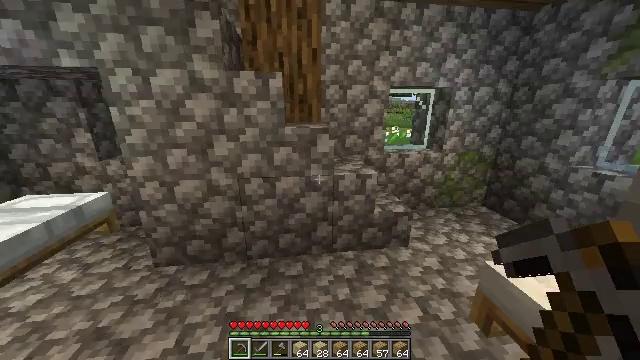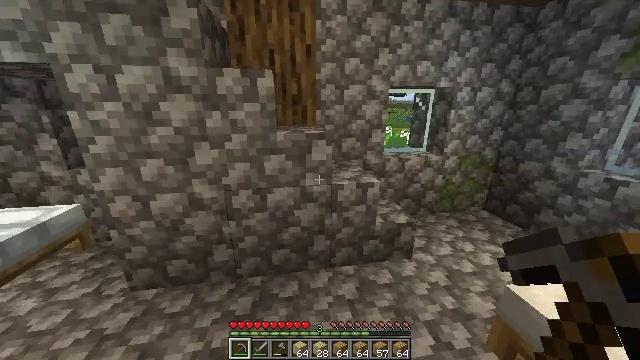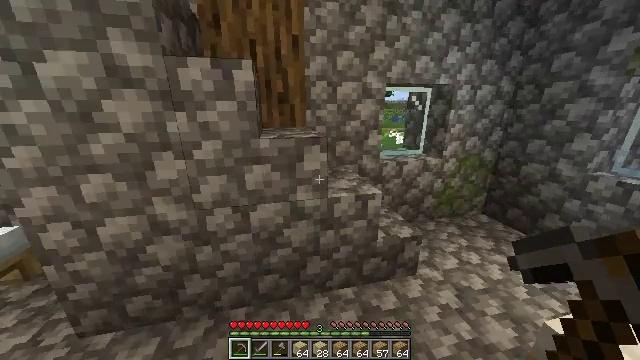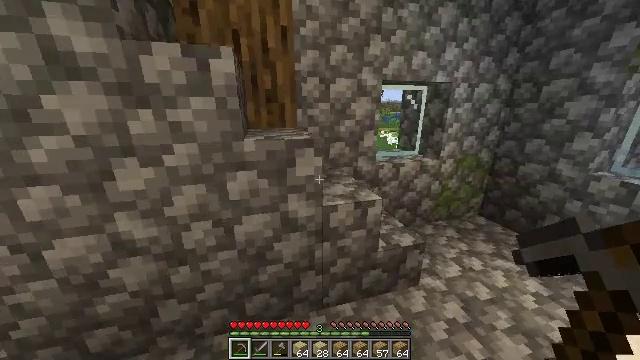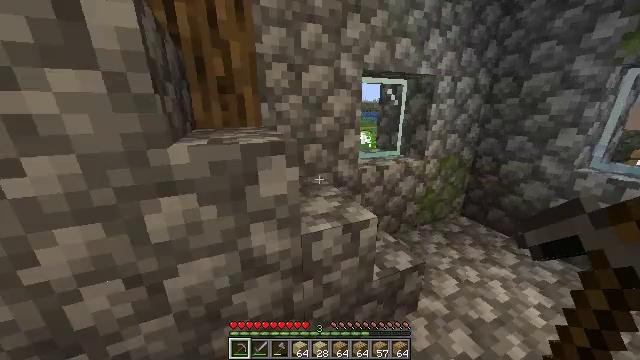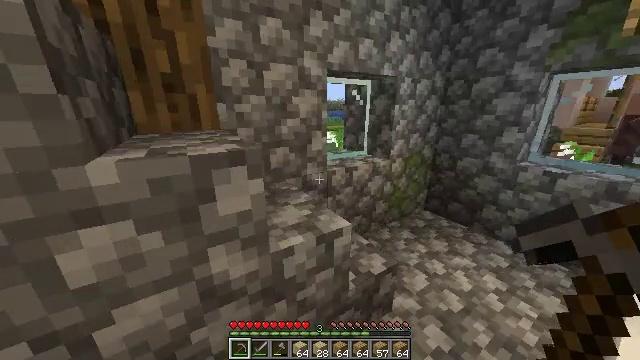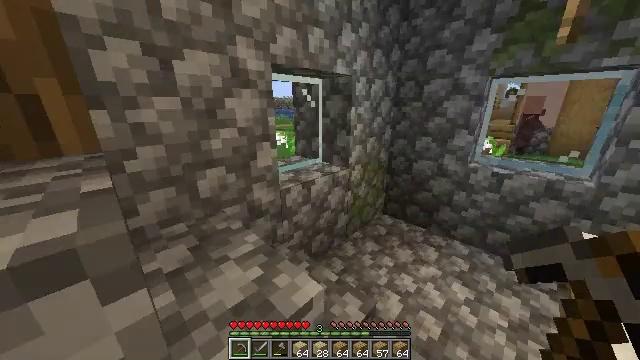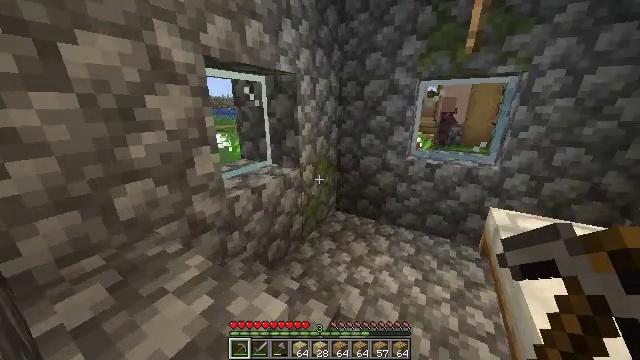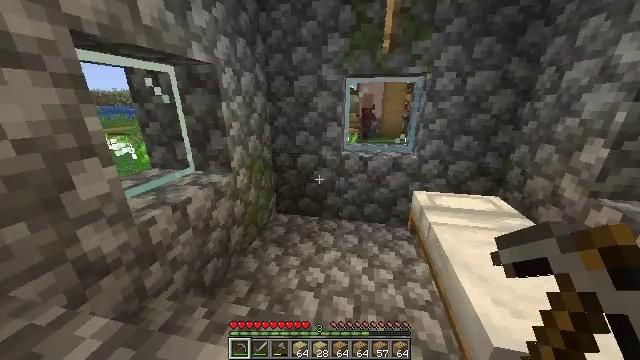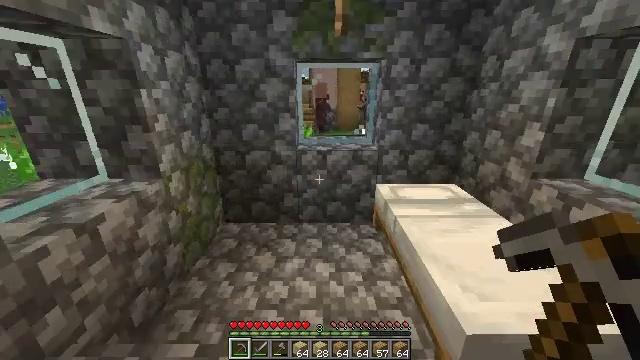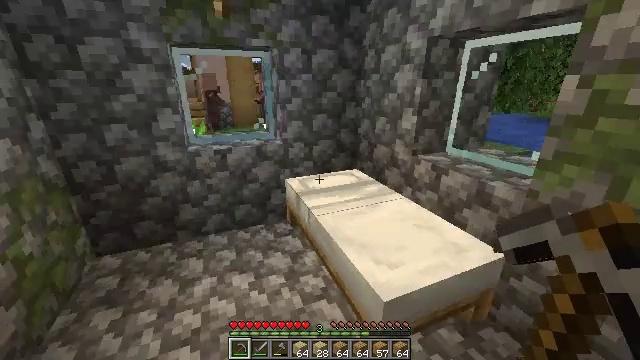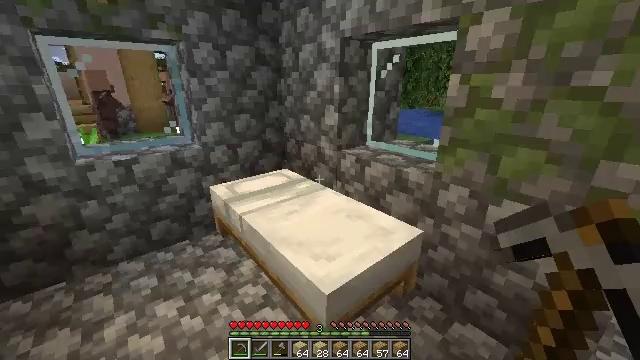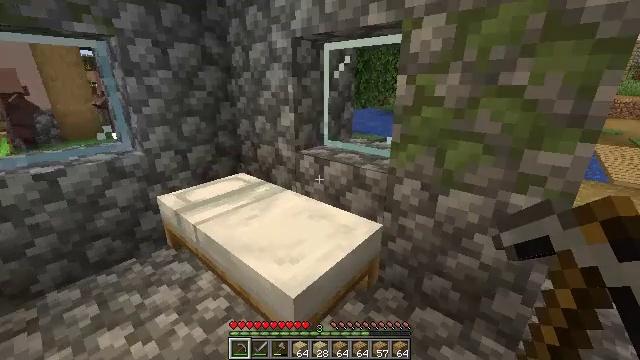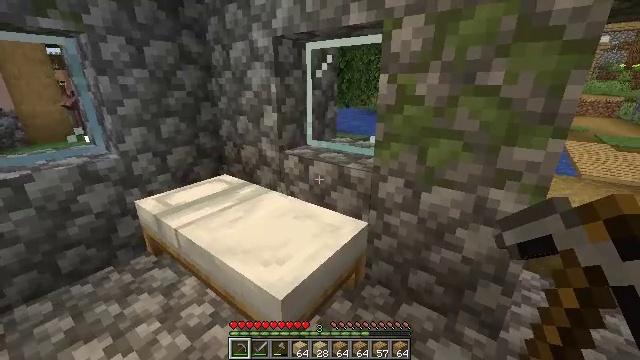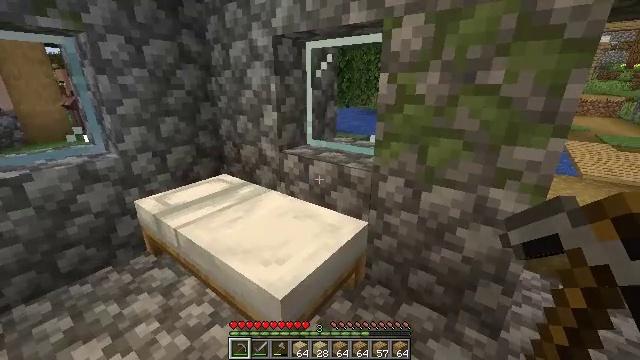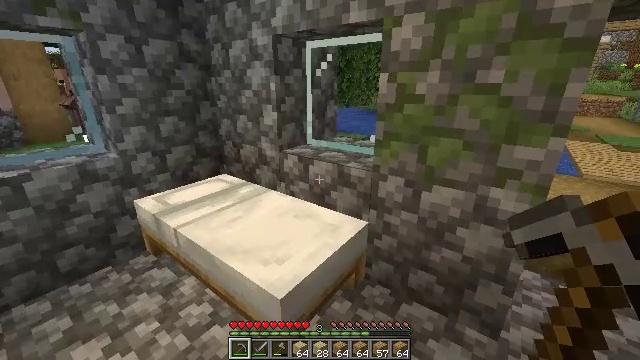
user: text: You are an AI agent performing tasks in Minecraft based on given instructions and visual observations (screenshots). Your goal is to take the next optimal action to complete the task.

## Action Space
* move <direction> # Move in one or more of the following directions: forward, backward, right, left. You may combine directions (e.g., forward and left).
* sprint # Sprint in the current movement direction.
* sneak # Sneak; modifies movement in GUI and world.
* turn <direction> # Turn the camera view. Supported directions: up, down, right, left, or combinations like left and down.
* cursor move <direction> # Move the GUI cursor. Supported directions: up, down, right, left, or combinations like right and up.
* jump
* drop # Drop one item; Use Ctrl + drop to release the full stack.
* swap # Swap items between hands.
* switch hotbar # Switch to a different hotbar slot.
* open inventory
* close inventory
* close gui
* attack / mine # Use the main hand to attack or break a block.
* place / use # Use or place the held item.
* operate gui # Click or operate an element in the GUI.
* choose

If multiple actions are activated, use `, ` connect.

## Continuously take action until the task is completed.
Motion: motion action
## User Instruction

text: Retrieve the white bed for later use.
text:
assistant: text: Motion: move forward, sprint, turn right
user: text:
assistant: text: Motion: move forward, sprint, turn right
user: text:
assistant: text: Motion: move forward, sprint, turn right
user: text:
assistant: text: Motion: move forward, sprint, turn right
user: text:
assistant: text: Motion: move forward, sprint, turn right
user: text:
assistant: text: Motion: move forward, sprint, turn right
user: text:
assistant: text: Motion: turn right
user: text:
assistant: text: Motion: turn right
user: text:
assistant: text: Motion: turn right
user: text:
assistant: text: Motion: turn right
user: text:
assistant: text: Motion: turn right
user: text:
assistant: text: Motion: turn right
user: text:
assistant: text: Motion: turn right
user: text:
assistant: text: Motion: no_op
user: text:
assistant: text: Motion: no_op
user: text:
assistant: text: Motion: no_op
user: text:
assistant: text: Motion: no_op
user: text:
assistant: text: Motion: turn right
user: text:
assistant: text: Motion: turn right and down
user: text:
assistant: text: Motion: turn right and down
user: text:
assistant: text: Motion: turn right and down
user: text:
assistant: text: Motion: turn right
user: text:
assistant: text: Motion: turn right
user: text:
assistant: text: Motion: turn right
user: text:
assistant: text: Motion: turn right
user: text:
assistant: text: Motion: turn right
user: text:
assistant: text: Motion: turn right
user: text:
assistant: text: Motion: no_op
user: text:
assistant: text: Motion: no_op
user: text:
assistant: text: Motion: no_op